Question: I have a dialog, that can be divided into three parts.
From TOP:
1. TEXT - that needs to be visible all the time
2. ListView - in the middle of the popup that shall be visible, and if not fit into screen, shall be scroll-able
3. BUTTONS (ok/cancel) - that needs to be visible all the time too
The thing I want is - that the 1st and 3rd part are visible all the time, and that the popup has smallest possible height. That means it all scales according to the middle part - to the list. I want the items so be seen, if it should not fir they have to be scrollable.
Here is a sketch:
(small and large list)

I dont know how to manage that, ideas please?
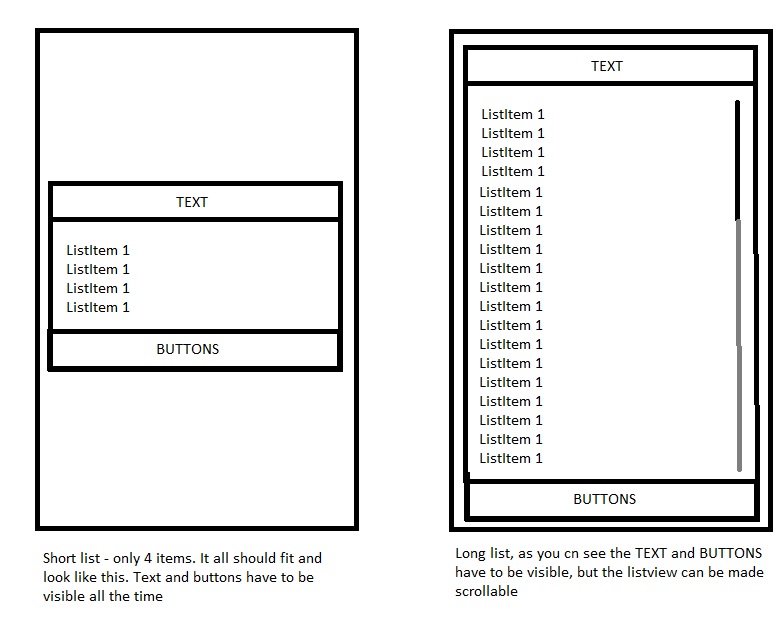
Answer: First you should use a Relative Layout as container of your popUp, and then you put your text and "bellow" your listView and finaly your 2 buttons
'''
ArrayAdapter<String> lAdapter=new ArrayAdapter<String>(this, R.layout.act_puch){
int lCalculedheight=0;
@Override
public View getView(int position, View convertView, ViewGroup parent) {
// TODO Auto-generated method stub
View v= super.getView(position, convertView, parent);
lCalculedheight+=convertView.getMeasuredHeight();
// This will calculate your height of listView and your popup will be adjusted automatically
parent.setLayoutParams(new LayoutParams(LayoutParams.MATCH_PARENT, lCalculedheight));
return v;
}
};
'''